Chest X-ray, PA view. Patient: 23 years old, sex M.
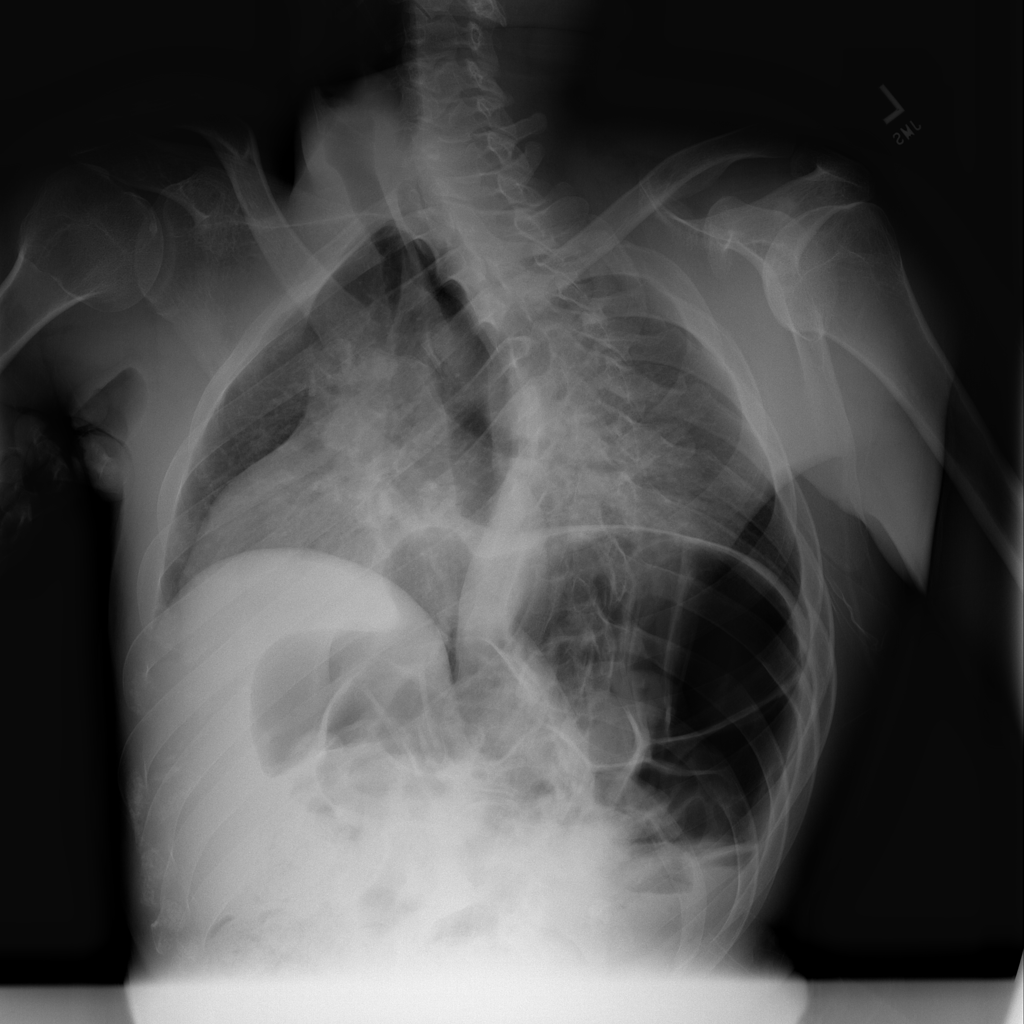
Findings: No Finding